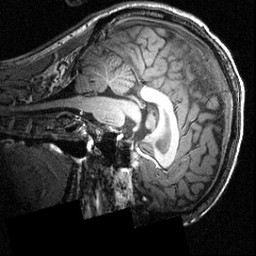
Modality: T1w
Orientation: sagittal
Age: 25
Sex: male
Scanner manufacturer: siemens
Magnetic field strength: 3.951 T
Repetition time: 1.5 s
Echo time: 0.00335 s